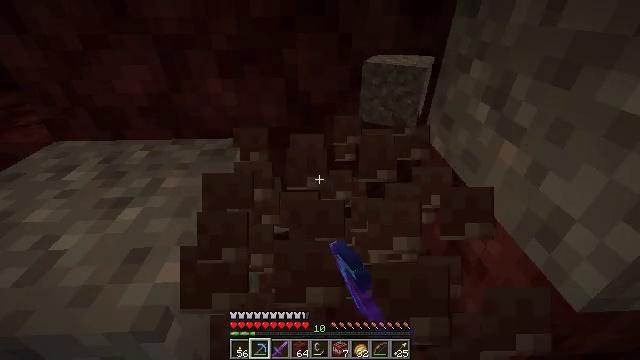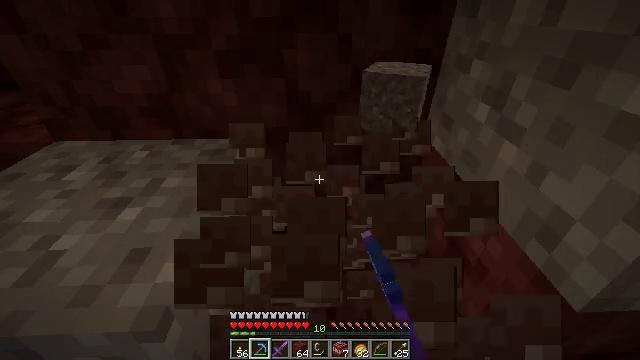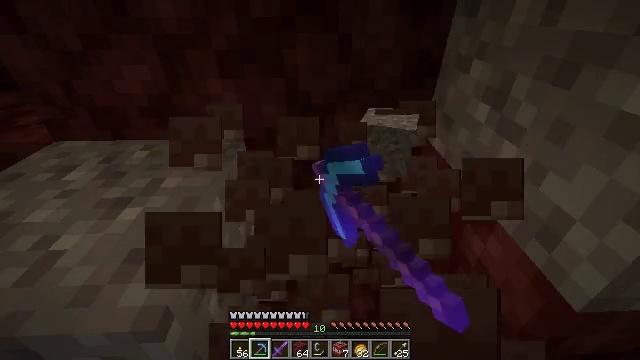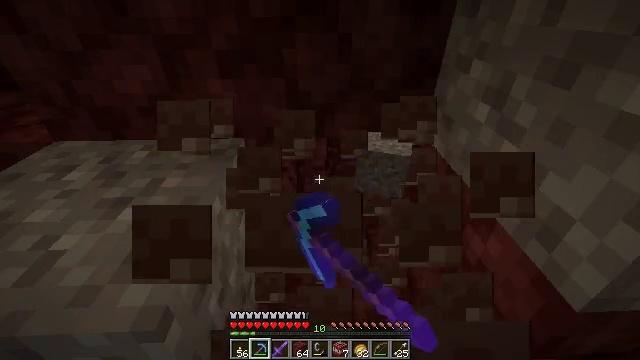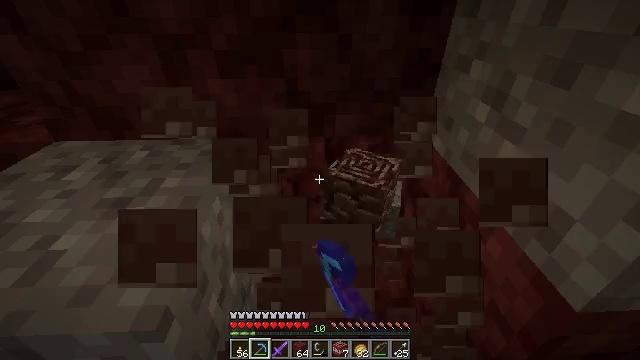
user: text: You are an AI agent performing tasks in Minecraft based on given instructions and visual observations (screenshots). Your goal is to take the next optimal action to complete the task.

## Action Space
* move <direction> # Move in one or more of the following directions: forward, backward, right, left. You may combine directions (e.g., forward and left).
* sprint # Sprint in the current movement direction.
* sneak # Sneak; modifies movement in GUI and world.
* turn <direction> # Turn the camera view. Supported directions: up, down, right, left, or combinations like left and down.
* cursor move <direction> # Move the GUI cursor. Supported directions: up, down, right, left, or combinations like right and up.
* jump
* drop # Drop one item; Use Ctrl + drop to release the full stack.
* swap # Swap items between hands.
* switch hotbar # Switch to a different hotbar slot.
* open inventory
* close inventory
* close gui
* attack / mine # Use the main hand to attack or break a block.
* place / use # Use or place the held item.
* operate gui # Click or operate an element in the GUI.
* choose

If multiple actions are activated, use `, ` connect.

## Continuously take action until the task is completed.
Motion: motion action
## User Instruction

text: Collect ancient debris for Netherite crafting.
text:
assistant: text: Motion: attack / mine
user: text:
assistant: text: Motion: no_op
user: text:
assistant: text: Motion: attack / mine
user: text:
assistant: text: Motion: no_op
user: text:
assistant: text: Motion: no_op